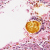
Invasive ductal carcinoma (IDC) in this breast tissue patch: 0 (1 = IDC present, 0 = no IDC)